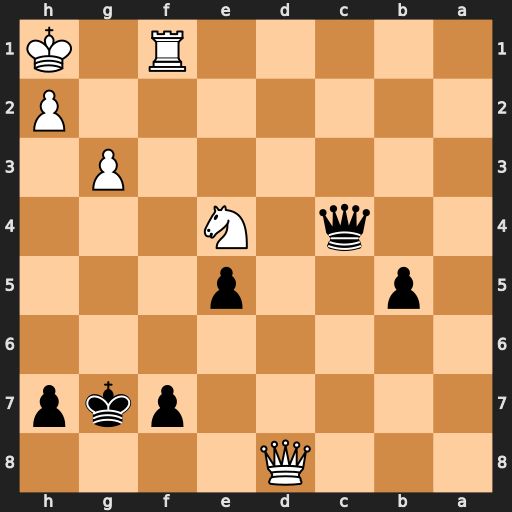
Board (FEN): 3Q4/5pkp/8/1p2p3/2q1N3/6P1/7P/5R1K
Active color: b
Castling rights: -
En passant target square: -
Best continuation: Qxf1#